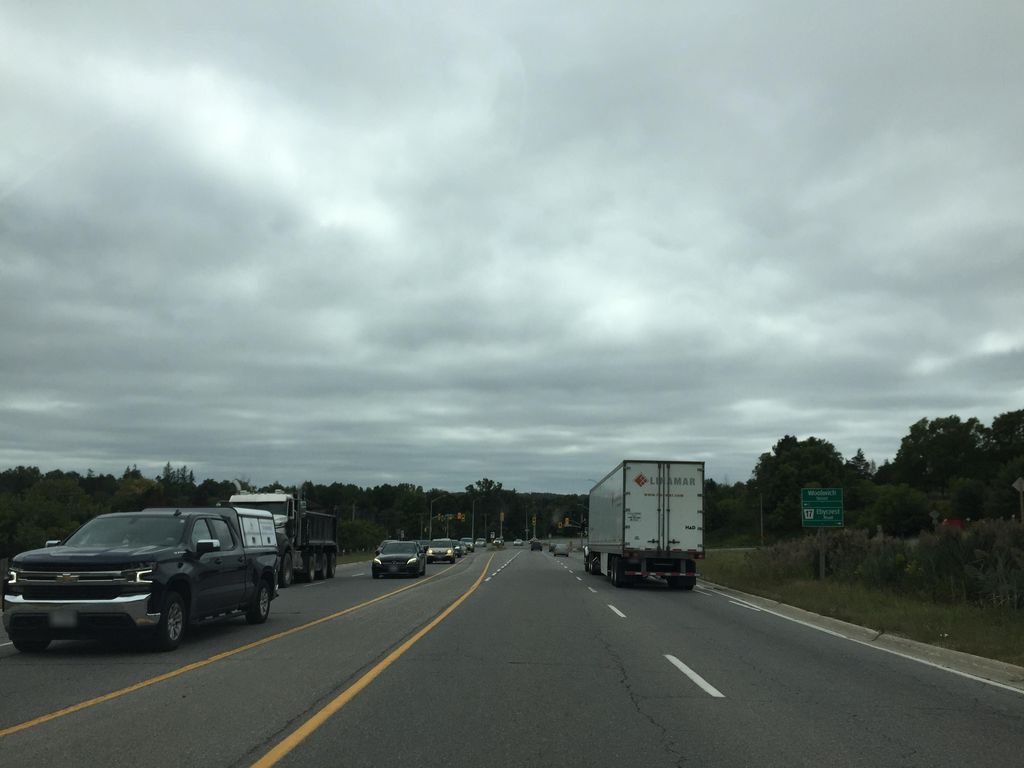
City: kitchener-waterloo